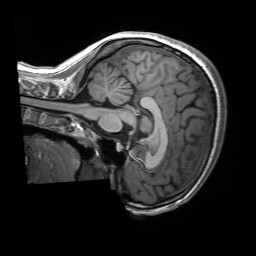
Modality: T1w
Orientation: sagittal
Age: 21
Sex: female
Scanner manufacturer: siemens
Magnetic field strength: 3 T
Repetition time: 2.53 s
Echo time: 0.00227 s